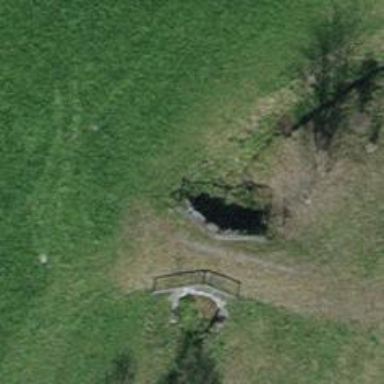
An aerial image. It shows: There is tunnel.